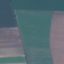
Label: AnnualCrop